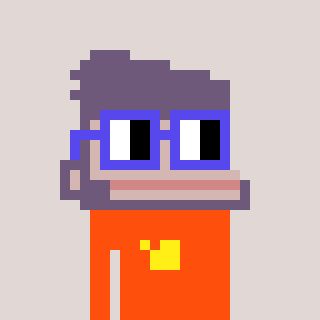
a pixel art character with square blue glasses, a ape-shaped head and a orange-colored body on a warm background